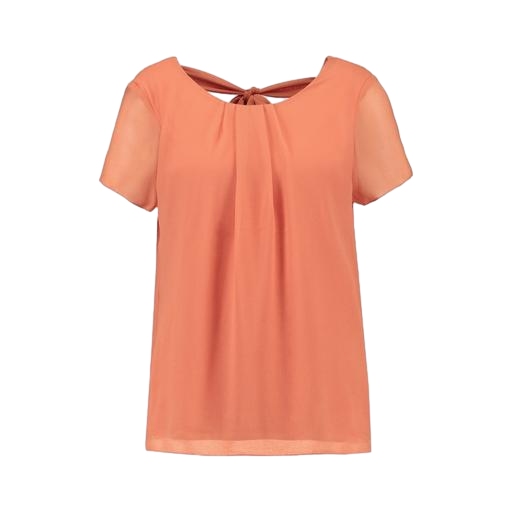
short-sleeve top only macy, pleat-neck top, sheer t-shirt, white background